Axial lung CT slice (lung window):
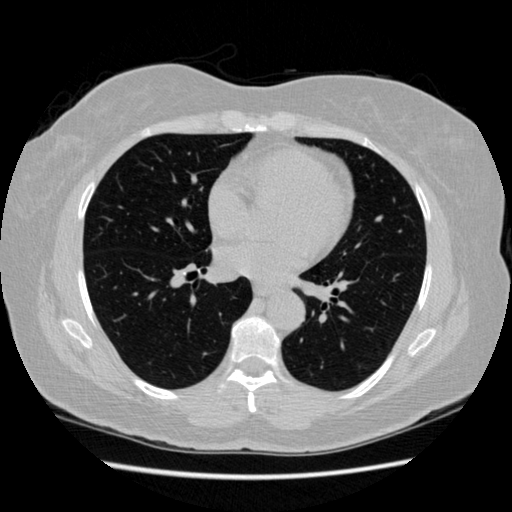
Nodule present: no